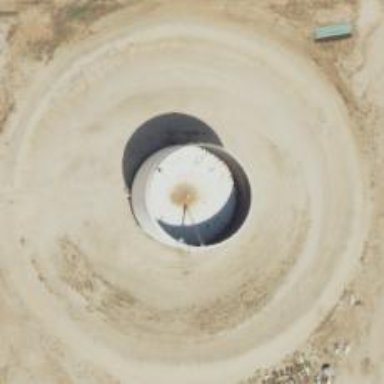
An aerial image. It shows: Storage tank with man-made structure.